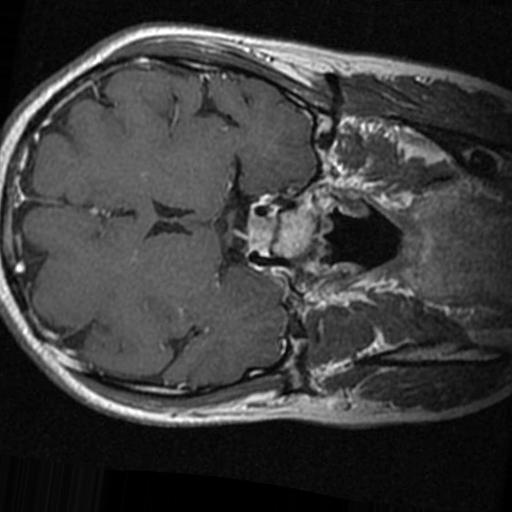
Label: brain_tumor